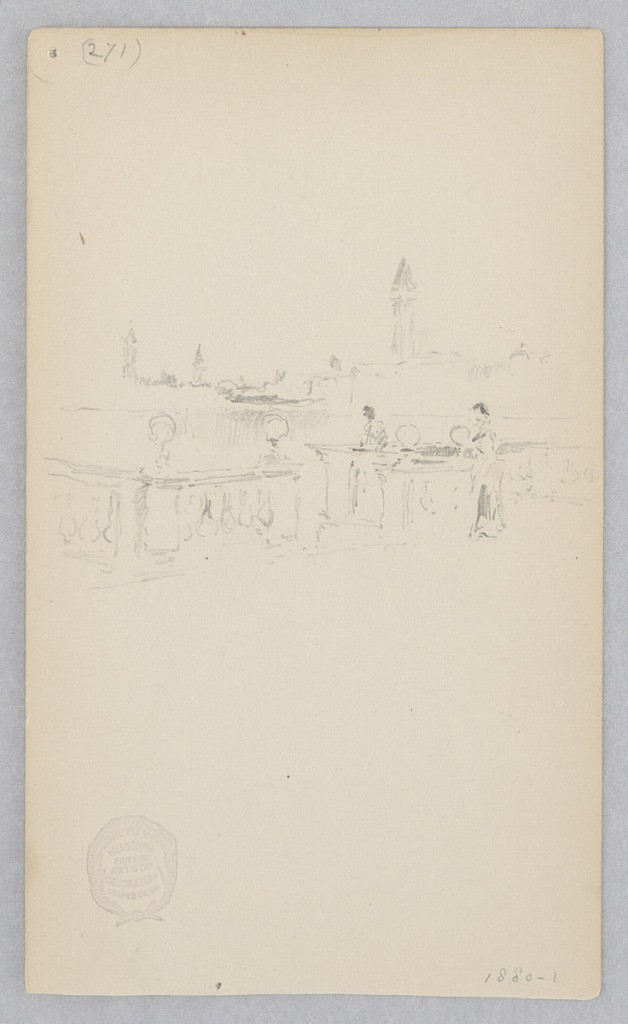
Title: View of Venice, Italy
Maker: Robert Frederick Blum, American, 1857–1903
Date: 1880–1881
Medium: Graphite on wove paper
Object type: Drawing
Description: Sketch of a canal in Venice with a bell tower in the background.